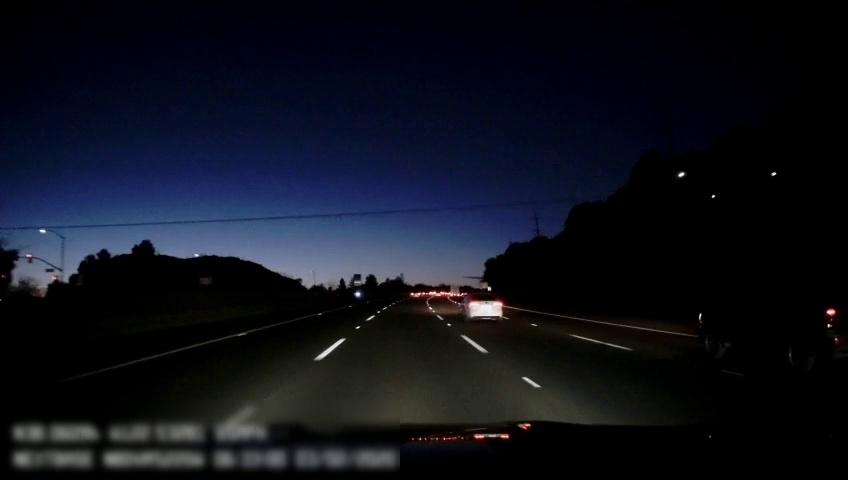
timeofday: Night
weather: Other
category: Drivable Space
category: Vehicles | SUV
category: Vehicles | Car
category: Vehicles | Other LV
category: Lanes | Alternate Lane
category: Lanes | Current Lane
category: Lanes | Current Lane
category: Lanes | Alternate Lane
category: Lanes | Alternate Lane
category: Traffic | Lights
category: Traffic | Lights
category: Traffic | Lights